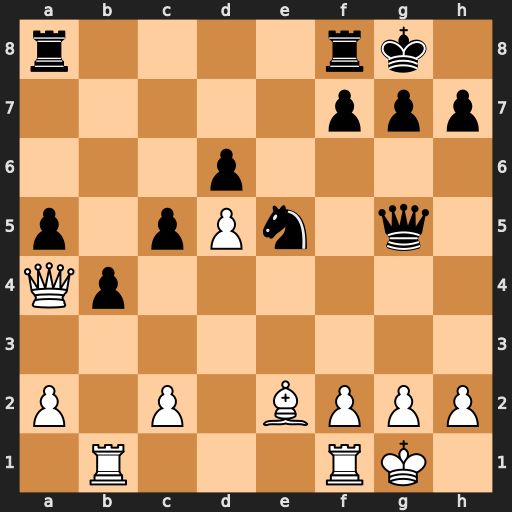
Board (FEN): r4rk1/5ppp/3p4/p1pPn1q1/Qp6/8/P1P1BPPP/1R3RK1
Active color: w
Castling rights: -
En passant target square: -
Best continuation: f4 Qf6 fxe5